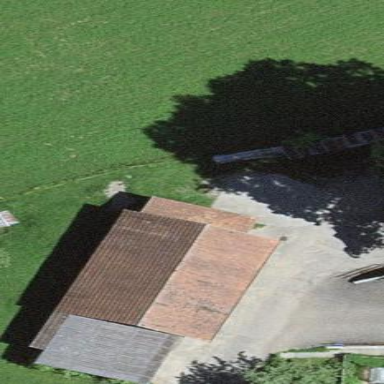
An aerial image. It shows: Garage.